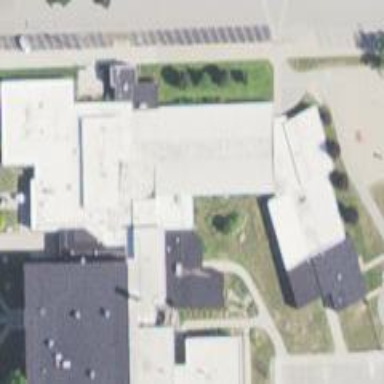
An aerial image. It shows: School building.